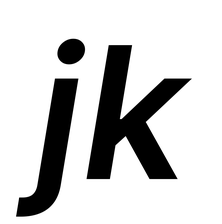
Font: Inter-Italic_SemiBold_Italic